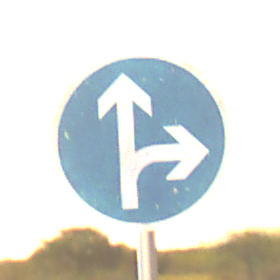
Verkehrszeichen: VorgeschriebeneFahrtrichtungGeradeausOderRechts
Umgebung: Outdoor, Nature
Tageszeit: Night
Wetter: Clear
Licht: Natural
Jahreszeit: NotSpecified
Kontrast: LowContrast